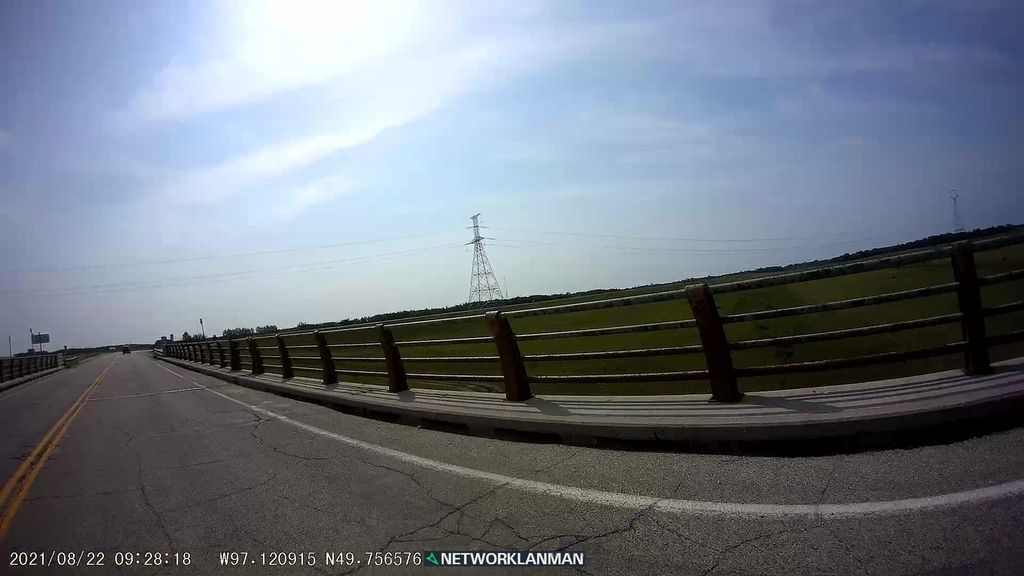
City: winnipeg